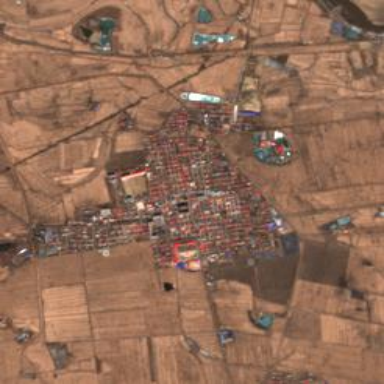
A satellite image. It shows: Ethnic township within town.